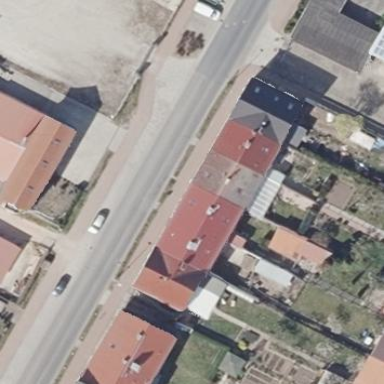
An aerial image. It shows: Image showing building with apartments.